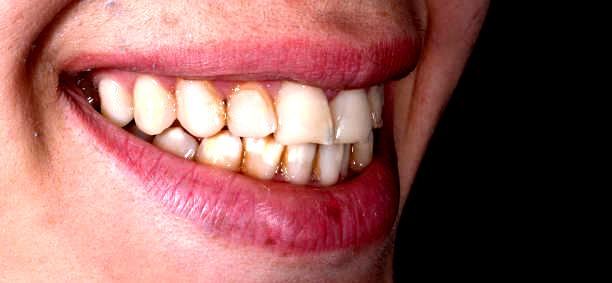
Condition: Calculus